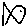
Label: fish